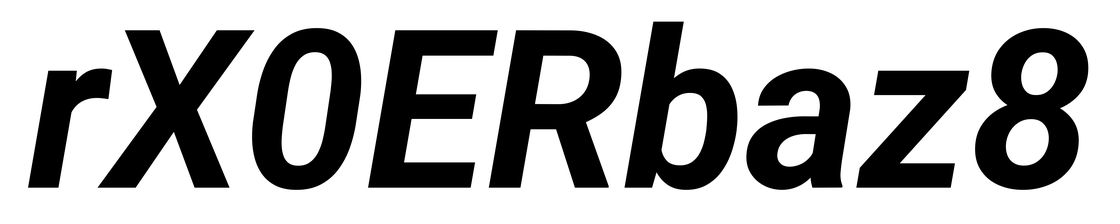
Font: Roboto-Italic_Bold_Italic